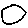
Label: circle